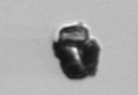
Label: Delphineis